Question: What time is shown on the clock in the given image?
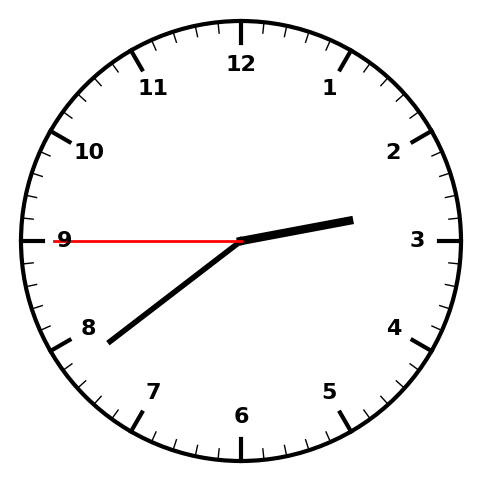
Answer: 02:38:45